Brain MRI, modality: hrT2
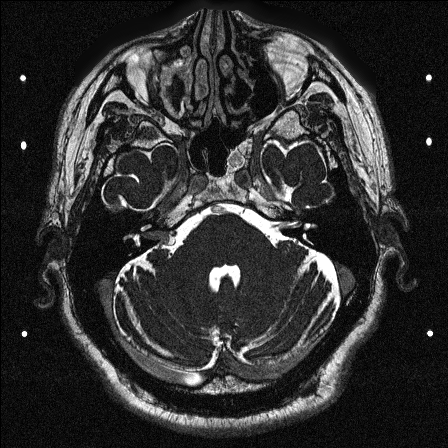